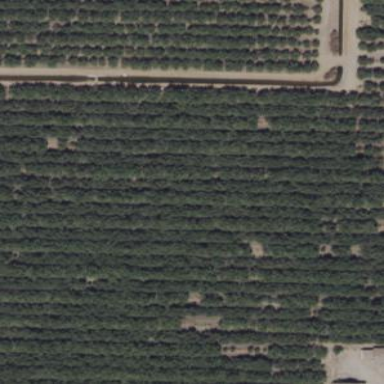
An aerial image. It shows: Almond orchard with rows of almond trees.